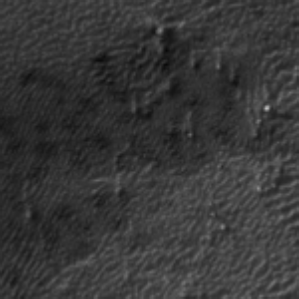
Label: frost